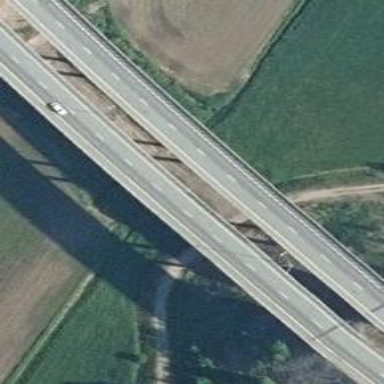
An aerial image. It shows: Asphalt bridge on motorway.